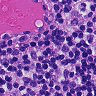
Metastatic tissue present: no